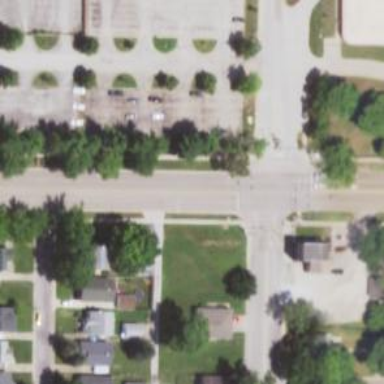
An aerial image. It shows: Unmarked crossing on the road.